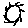
Label: sun